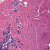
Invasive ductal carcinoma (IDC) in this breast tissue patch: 0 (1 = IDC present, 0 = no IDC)